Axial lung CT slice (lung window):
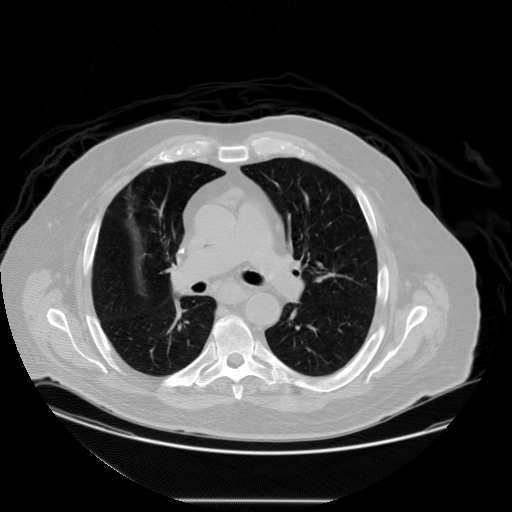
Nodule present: no